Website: bh-photo
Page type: store-pickup
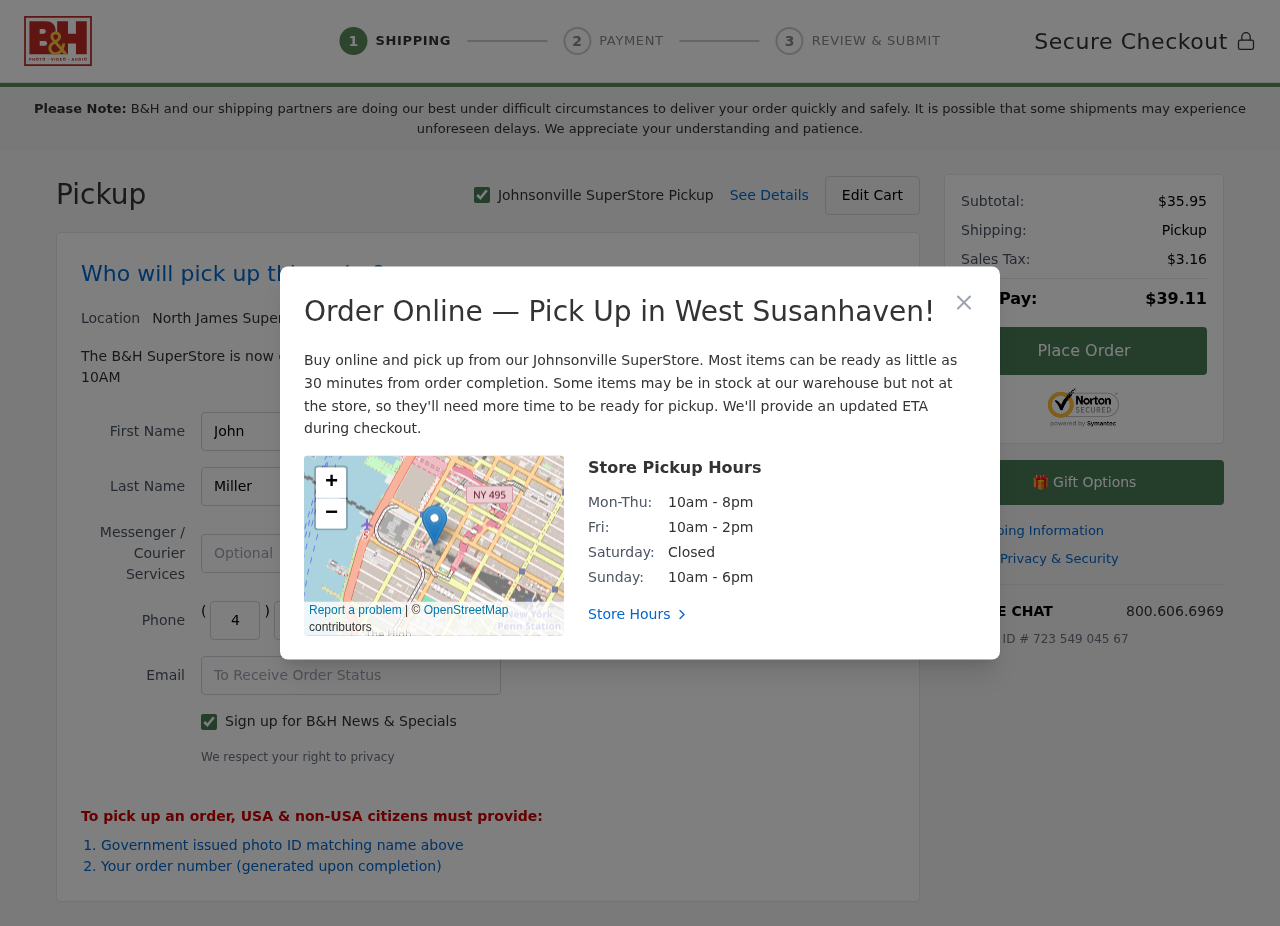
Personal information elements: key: PII_CITY
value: Johnsonville
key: PII_CITY2
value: North James
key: PII_CITY3
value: West Susanhaven
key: PII_EMAIL
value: john.miller@hotmail.com
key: PII_FIRSTNAME
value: John
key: PII_LASTNAME
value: Miller
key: PII_PHONE_AREA
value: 414
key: PII_PHONE_PREFIX
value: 255
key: PII_PHONE_SUFFIX
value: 4102
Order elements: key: ORDER_SUBTOTAL
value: $35.95
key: ORDER_TAX
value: $3.16
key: ORDER_TOTAL
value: $39.11
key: ORDER_ID
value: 723 549 045 67